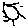
Label: sun